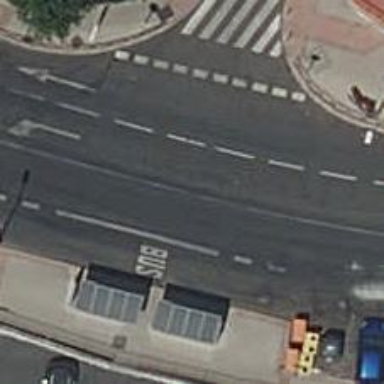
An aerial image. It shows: Public transport stop position.